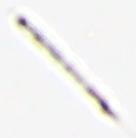
Label: Rhizosolenia